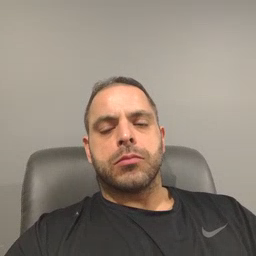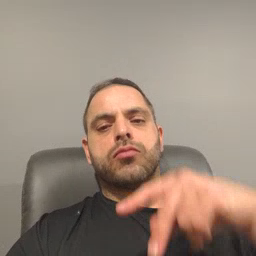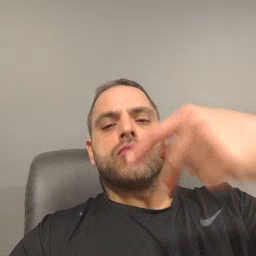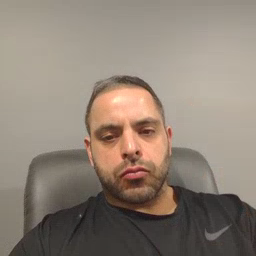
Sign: fall